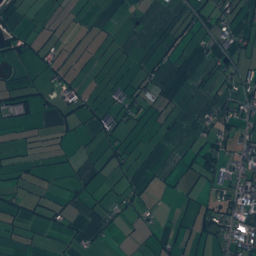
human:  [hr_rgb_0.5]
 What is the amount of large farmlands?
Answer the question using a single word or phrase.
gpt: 60

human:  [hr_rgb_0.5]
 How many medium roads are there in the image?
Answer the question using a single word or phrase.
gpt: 0

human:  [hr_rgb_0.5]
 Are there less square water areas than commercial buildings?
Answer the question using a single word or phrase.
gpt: yes

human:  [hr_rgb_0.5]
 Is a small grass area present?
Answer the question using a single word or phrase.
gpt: yes

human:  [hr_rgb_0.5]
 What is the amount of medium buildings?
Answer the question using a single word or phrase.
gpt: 17

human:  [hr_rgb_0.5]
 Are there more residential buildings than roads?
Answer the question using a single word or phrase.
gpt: yes

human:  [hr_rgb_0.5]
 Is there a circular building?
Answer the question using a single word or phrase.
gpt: yes

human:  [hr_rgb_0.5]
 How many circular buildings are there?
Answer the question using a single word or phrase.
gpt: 1

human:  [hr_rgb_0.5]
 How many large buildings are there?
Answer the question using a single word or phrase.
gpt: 7

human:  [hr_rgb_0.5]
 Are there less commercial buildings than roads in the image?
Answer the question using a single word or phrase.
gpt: yes

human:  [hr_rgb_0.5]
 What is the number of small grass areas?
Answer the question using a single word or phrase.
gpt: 26

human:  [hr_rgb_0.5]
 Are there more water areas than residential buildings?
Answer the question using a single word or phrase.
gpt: no

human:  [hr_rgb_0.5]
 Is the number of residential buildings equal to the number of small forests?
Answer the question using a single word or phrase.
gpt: no

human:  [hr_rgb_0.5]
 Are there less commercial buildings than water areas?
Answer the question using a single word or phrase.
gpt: yes

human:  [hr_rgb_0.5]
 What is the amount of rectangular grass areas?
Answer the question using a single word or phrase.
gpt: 33

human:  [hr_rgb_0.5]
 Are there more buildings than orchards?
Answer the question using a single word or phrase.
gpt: yes

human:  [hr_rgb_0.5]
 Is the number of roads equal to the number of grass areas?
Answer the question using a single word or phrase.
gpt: no

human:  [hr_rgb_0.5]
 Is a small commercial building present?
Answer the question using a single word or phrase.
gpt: yes

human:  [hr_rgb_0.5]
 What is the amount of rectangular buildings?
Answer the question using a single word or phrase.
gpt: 219

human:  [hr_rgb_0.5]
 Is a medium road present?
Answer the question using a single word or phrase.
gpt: no

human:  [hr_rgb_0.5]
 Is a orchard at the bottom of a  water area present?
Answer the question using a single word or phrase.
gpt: yes

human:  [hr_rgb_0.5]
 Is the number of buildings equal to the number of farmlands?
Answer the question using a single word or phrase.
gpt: no

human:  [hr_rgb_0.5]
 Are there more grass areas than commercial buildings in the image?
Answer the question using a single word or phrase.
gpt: yes

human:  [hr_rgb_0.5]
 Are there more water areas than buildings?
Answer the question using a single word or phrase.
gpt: no

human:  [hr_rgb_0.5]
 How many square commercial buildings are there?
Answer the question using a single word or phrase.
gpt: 0

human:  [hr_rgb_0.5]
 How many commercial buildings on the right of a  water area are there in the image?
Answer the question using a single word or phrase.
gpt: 18

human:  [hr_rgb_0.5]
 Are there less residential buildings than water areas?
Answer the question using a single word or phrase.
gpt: no

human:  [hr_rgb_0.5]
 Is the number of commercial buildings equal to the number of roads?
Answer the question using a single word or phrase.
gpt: no

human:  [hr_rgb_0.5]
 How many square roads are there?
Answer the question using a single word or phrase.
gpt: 0

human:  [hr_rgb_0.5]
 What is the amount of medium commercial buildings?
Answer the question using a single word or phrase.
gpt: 2

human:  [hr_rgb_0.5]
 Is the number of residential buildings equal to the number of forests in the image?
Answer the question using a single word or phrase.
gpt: no

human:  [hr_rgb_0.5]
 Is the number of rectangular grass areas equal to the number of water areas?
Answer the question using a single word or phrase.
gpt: no

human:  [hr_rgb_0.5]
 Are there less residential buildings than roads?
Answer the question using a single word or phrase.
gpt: no

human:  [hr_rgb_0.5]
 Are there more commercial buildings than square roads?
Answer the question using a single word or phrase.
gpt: yes

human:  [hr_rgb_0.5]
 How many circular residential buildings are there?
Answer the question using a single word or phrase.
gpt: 95

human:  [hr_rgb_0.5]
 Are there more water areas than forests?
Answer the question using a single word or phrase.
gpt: no